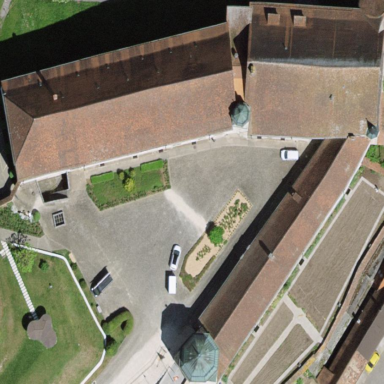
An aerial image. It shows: Historic castle building.